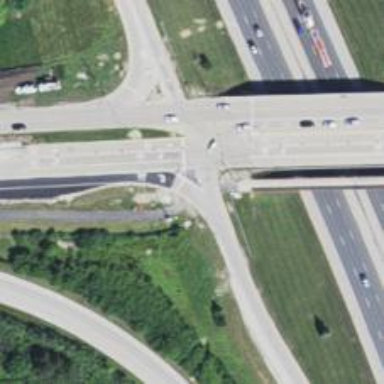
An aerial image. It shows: Trunk link highway.